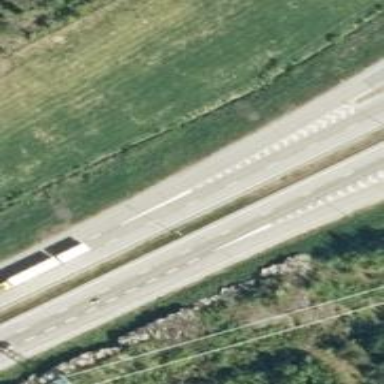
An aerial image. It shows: Motorway junction.